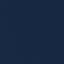
Label: SeaLake